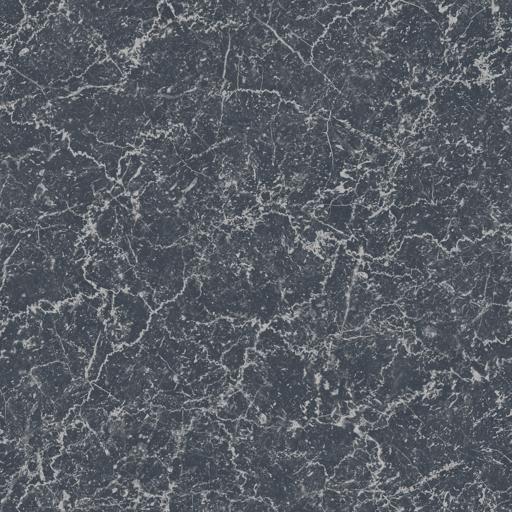
Tags: black blue clean dark marble reflective shiny